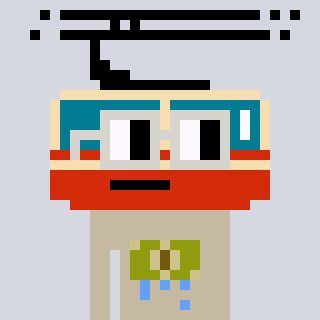
a pixel art character with square light gray glasses, a tram wagon-shaped head and a bege-colored body on a cool background